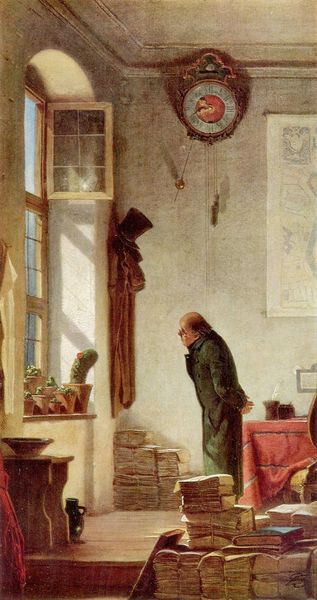
Titel: Der Kaktusliebhaber
Künstler: Carl Spitzweg
Standort: Schweinfurt
Institution: Sammlung Georg Schäfer
Schlagwörter: blätter, gemälde, mann, schatten, grün, braun, fenster, frankreich, hell, hut, kleider, licht, nase, raum, rücken, tisch, zimmer, ausblick, blick, haus, rot, teppich, zylinder, alt, wand, arme, barock, kragen, schale, schüssel, steine, bild, hände, niederlande, schauen, tischbein, tischdecke, tischtuch, vorhang, öl, sonne, interieur, mantel, realismus, pflanzen, zilinder, gebeugt, genre, kanne, krug, stillleben, vase, bilder, bücher, papier, bogen, genremalerei, alter mann, bündel, farben, hocker, schemel, französisch, ölgemälde, treppe, chair, curtain, hat, red, steps, white, window, frack, black, gardine, green, interior, painting, portrait, robe, room, table, windows, holzboden, glatze, kerze, uhr, lciht, looking, tischchen, stuck, perspective, plant, pot, stimmung, stufe, stufen, podest, töpfe, fussboden, carl spitzweg, spitzweg, berlin, offen, motiv, sprossen, zeitung, brille, biedermeier, karaffe, karte, akten, profile, krüge, rosette, man, offenes fenster, fensterbank, sonnenschein, sun, kakteen, kaktus, stapel, drapes, heimelig, gelehrter, landkarte, light, plants, zeit, paper, carl, frame, look, color, shadow, coat, pendel, wanduhr, zeiger, books, desk, jacket, krumm, step, kurg, clock, papers, schwelle, sunlight, sunshine, newspaper, cloak, pose, zuhause, fensterbogen, bald, stude, wasserschüssel, rausschauen, cloth, book, shadows, den haag, cacti, cactus, bücherstapel, zeitungen, top hat, kuckuck, manuskript, hanging, tan, jug, standing, huz, poster, packen, verschränkung, kleiderhaken, daheim, bowl, armer poet, gefäse, karl spitzweg, bücherwurm, kakteeb, kukuksuhr, schwellenmotiv, spiessbürger, stack, hood, 1900, 1800, 1700, kakteenfreund, warme farbe, office, jar, domestic, kakteenliebhaber, ma, contemplate, viewing, observing, stacks, piles, ponder, kaktusfreund#, krummer kaktus, manuscripts, pendulum, jackety, cactu, cactuses, man looking outside